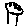
Label: tree